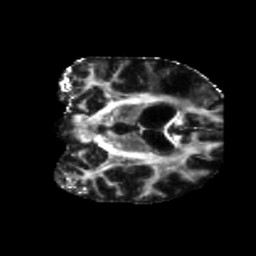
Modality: FA
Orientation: coronal
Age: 69
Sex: male
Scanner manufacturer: siemens
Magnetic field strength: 3 T
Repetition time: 5.25 s
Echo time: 0.08 s